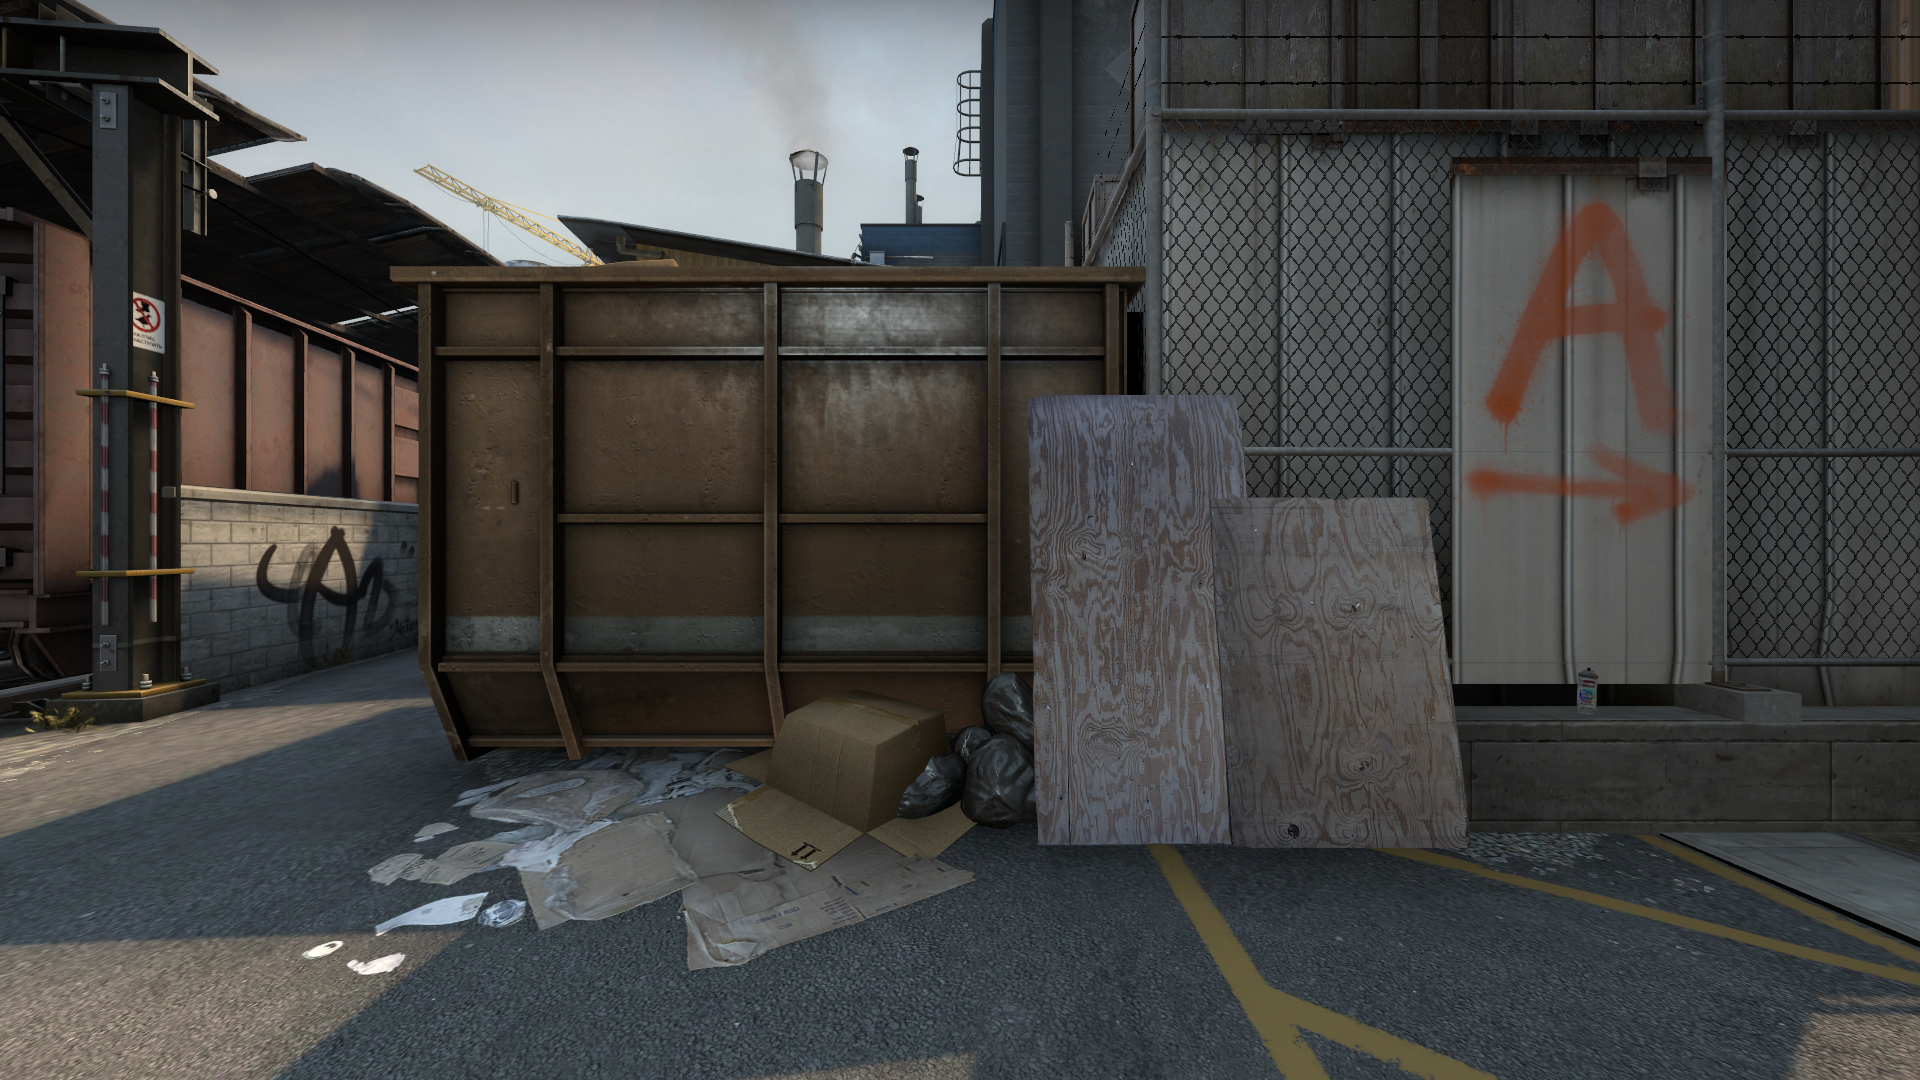
Map: de_train